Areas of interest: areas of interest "Shopping Mall"
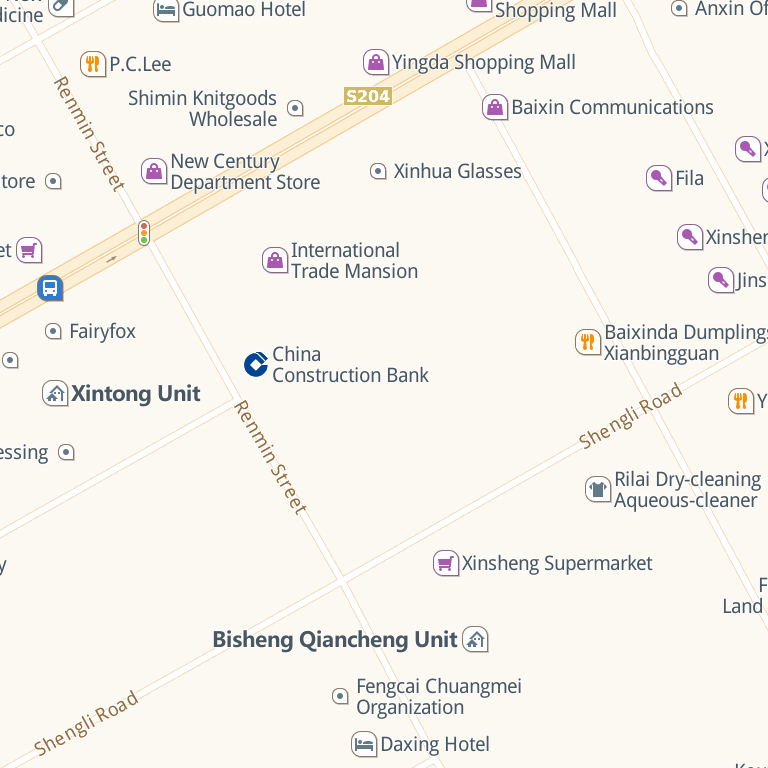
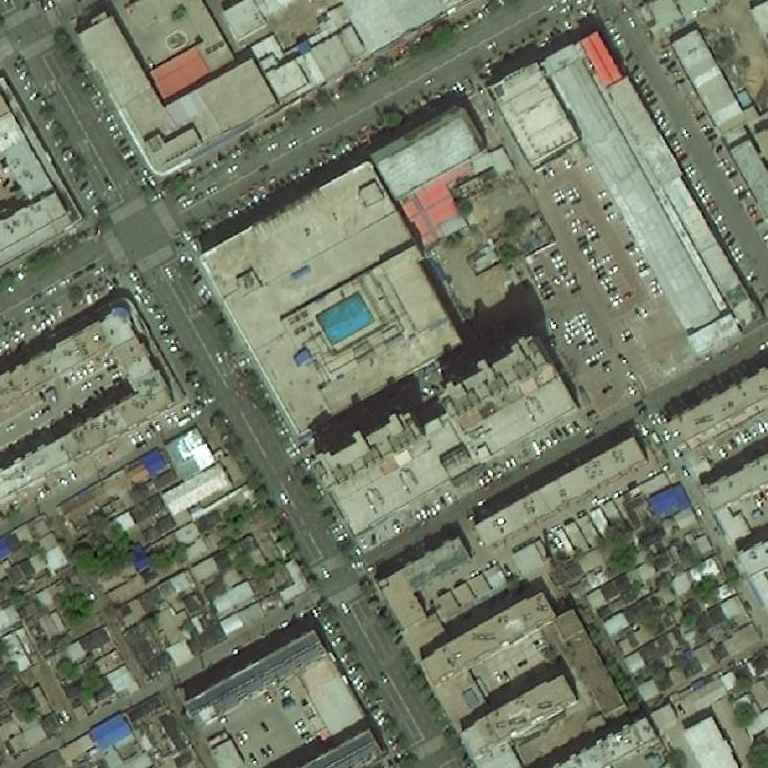